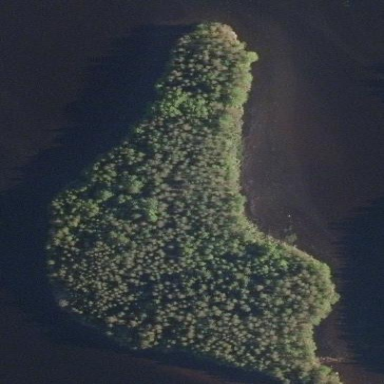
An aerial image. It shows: Island covered in forest.